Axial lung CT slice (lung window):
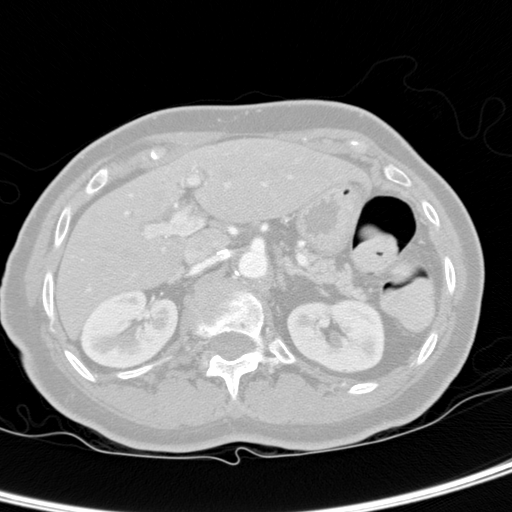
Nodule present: no